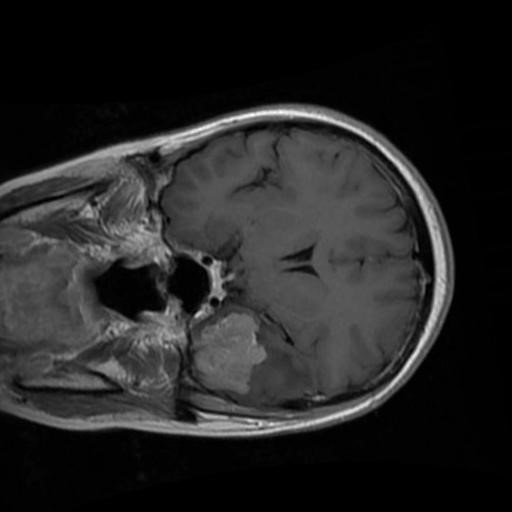
Label: brain_menin